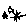
Label: star